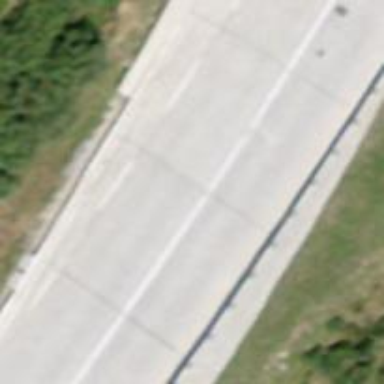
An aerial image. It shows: Asphalt road classified as primary highway.